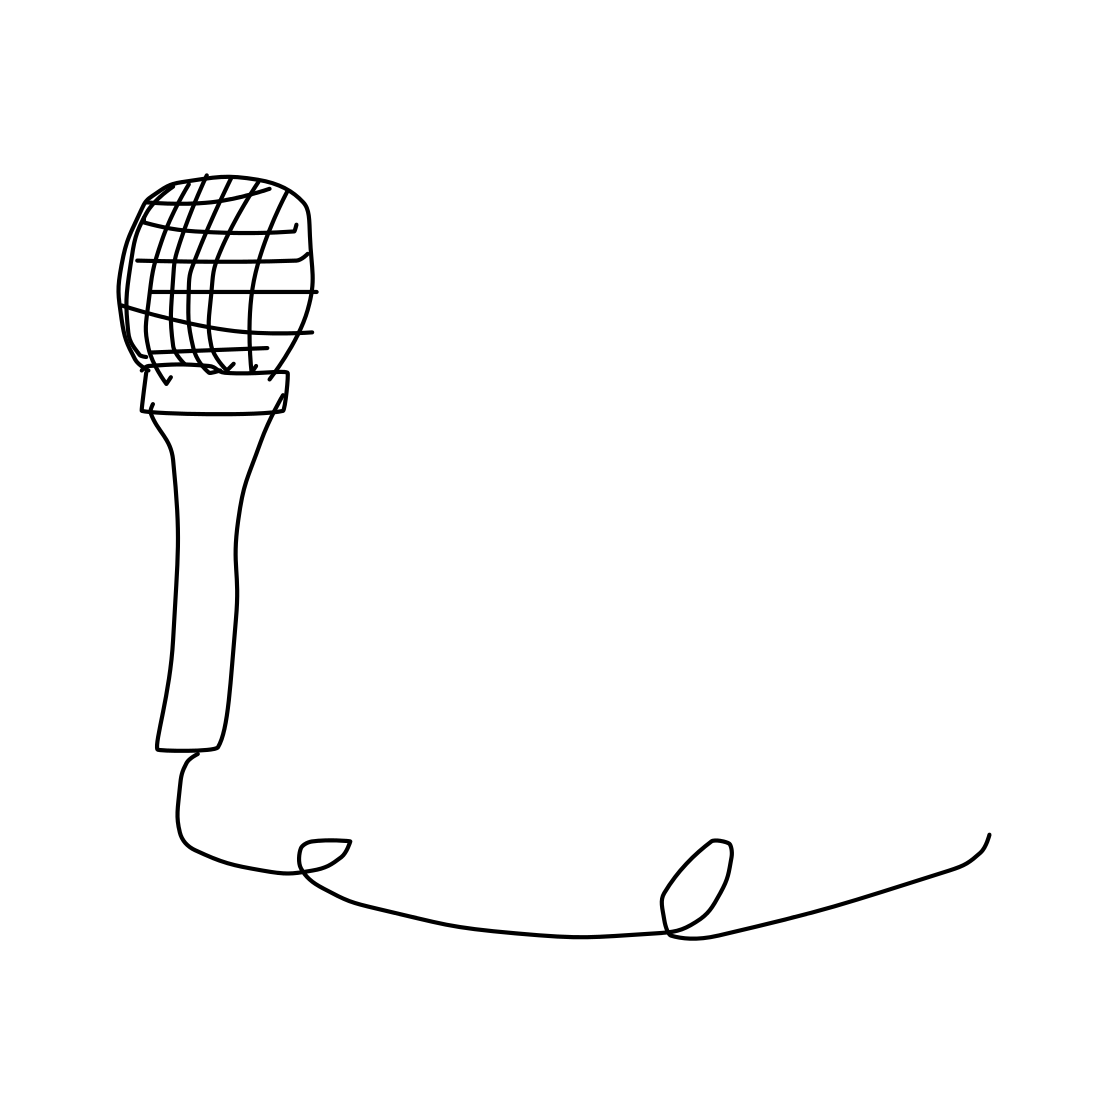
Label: microphone